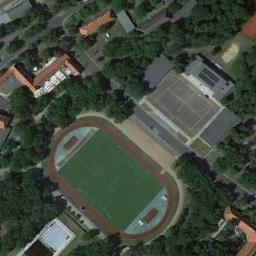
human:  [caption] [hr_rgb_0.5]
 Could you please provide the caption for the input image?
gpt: The ground track field is surrounded by a grove of trees and some other sports areas are next to the ground track field .

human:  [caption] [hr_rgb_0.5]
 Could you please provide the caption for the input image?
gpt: A track and field is built in the middle of a residential area, Surrounded by a lot of vegetation .

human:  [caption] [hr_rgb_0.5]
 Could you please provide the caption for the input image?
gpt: There are a lot of buildings beside the ground track field .

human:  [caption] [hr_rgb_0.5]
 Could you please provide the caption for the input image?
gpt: There are some white houses on the right of the track .

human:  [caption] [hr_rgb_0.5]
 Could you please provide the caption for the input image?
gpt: There are many buildings and some brown buildings around the ground track field .